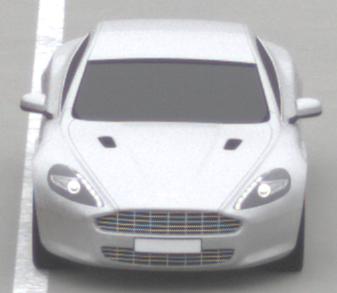
Make: Aston Martin
Model: Rapide
Detailed model: Rapide
Model produced from: 2010/03
Model produced until: 2013/07
Doors: 5
Color: white
Road condition: dry road
Daytime: midday
Contrast: low contrast